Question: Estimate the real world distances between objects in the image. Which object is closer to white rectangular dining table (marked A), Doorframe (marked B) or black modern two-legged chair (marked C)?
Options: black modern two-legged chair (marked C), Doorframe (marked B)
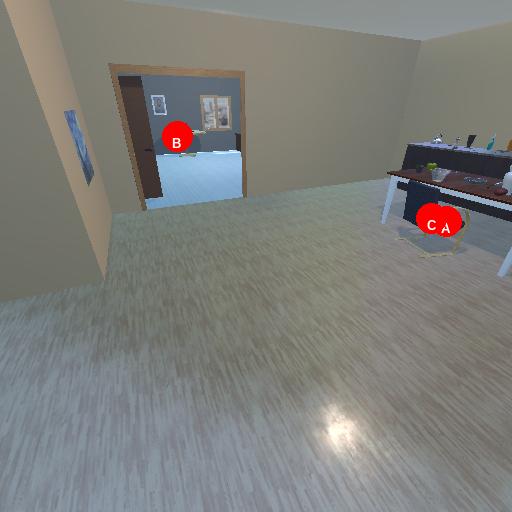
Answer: black modern two-legged chair (marked C)